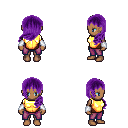
a pixel art fantasy rpg character, female body template, human, dark skin, gold chest armor, magenta pants, purple left-swept hairstyle, white cloth bracers, four views (front, back, left, right), 2x2 character sprite sheet, small pixel art, hard edges, no anti-aliasing